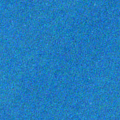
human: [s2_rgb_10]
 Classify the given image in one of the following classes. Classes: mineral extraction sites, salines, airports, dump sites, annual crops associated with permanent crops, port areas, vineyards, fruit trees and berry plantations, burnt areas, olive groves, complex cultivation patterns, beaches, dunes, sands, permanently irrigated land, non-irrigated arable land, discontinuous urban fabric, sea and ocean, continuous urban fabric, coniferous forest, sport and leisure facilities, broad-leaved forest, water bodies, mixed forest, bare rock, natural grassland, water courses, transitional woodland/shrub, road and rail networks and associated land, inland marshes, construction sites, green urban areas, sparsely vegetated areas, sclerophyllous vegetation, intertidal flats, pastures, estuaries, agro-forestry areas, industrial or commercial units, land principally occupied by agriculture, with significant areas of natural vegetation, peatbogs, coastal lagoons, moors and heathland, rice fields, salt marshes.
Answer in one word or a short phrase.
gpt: sea and ocean